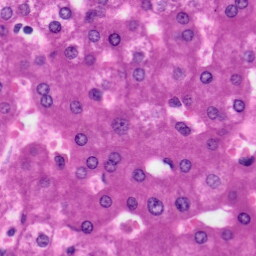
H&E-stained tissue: Liver